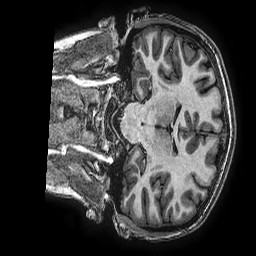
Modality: T1w
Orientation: coronal
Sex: female
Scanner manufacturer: ge
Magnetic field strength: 3 T
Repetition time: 0.00766 s
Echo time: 0.003476 s